Here is the continuous-wavelet rendering of a rotor kit's vibration signal. Based on the visible evidence, which rotor condition applies: normal, misalignment, unbalance, looseness?
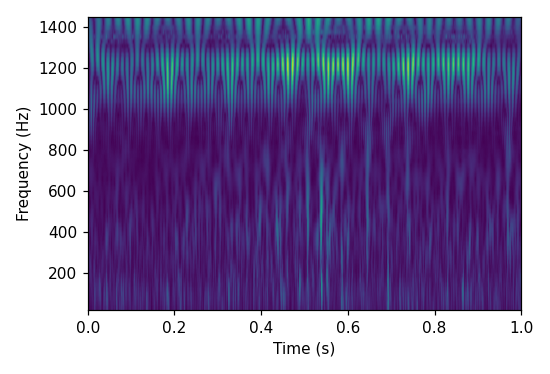
Answer: looseness